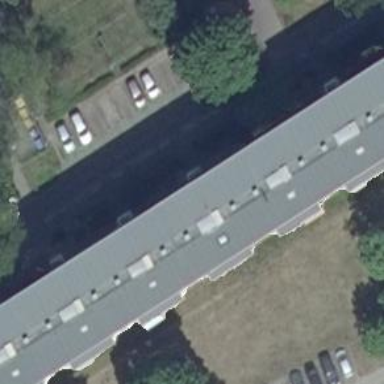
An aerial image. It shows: Flat-roofed residential building.